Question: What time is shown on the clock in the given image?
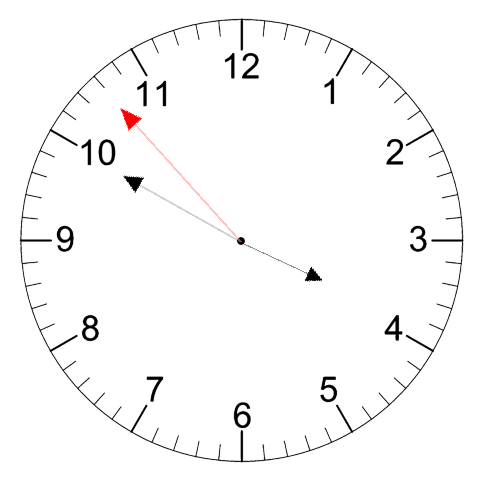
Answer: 03:49:53